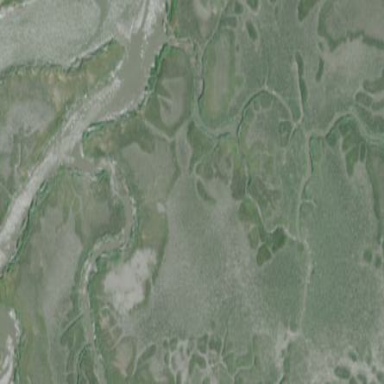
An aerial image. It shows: Tidal saltmarsh wetland area.